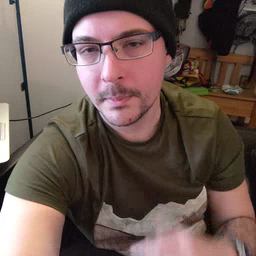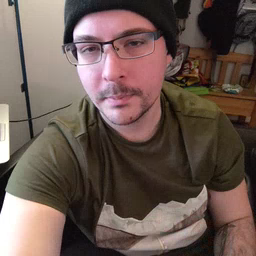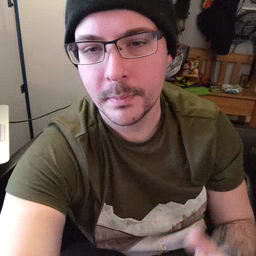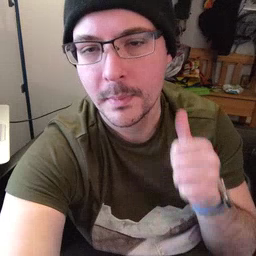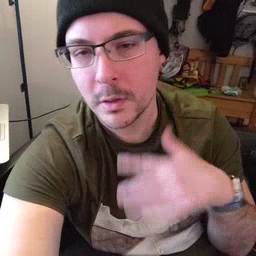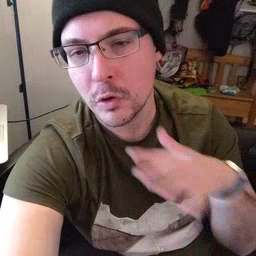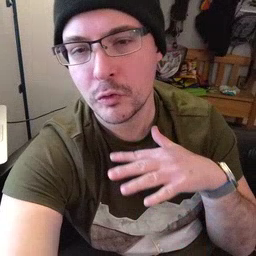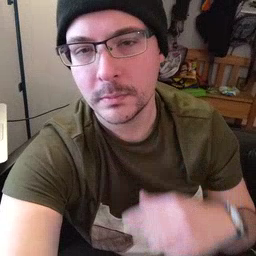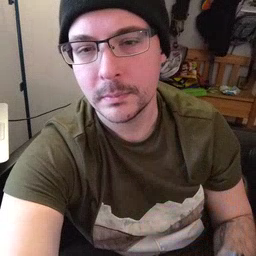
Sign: backyard